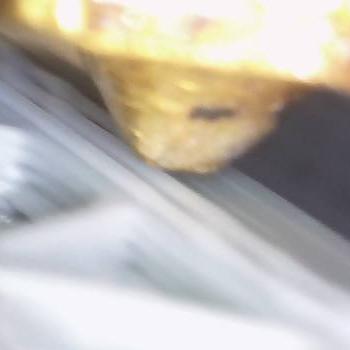
Flow rate: 42%